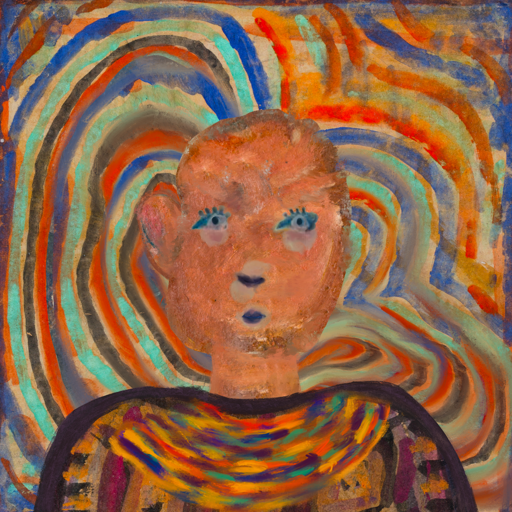
Background: Sisters, Head And Neck Front: Boggyland, Face Front: Hill_Girl, Bust: Doll, Hair Front: Blank, Head Accessory: Blank, Second Necklace: An_Impression_2, Necklace: Blank, Baby: Blank